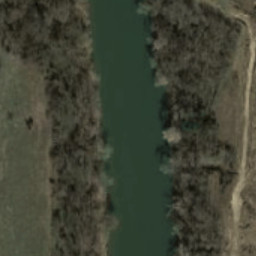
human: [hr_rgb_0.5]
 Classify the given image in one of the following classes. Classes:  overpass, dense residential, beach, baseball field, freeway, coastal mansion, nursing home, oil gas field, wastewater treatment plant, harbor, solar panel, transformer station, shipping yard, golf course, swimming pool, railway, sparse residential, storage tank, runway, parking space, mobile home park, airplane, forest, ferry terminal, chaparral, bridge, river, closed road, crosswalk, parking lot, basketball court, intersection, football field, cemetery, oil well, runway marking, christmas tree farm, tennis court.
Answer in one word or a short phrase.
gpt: river